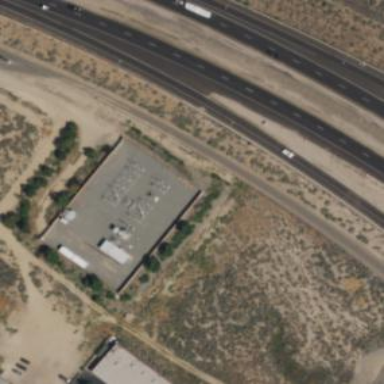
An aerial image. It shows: Power substation.